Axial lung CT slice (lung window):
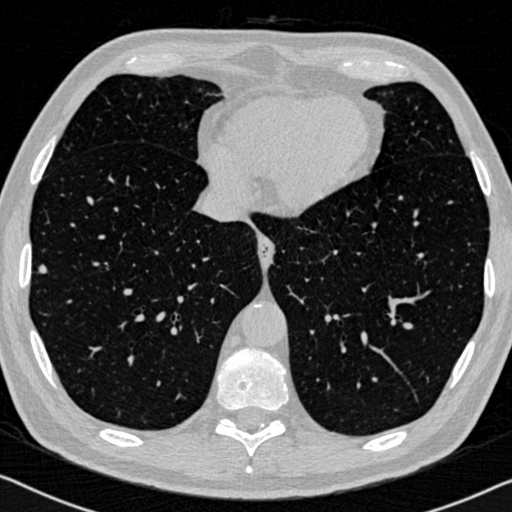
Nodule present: yes
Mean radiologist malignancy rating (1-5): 2.75